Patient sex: M
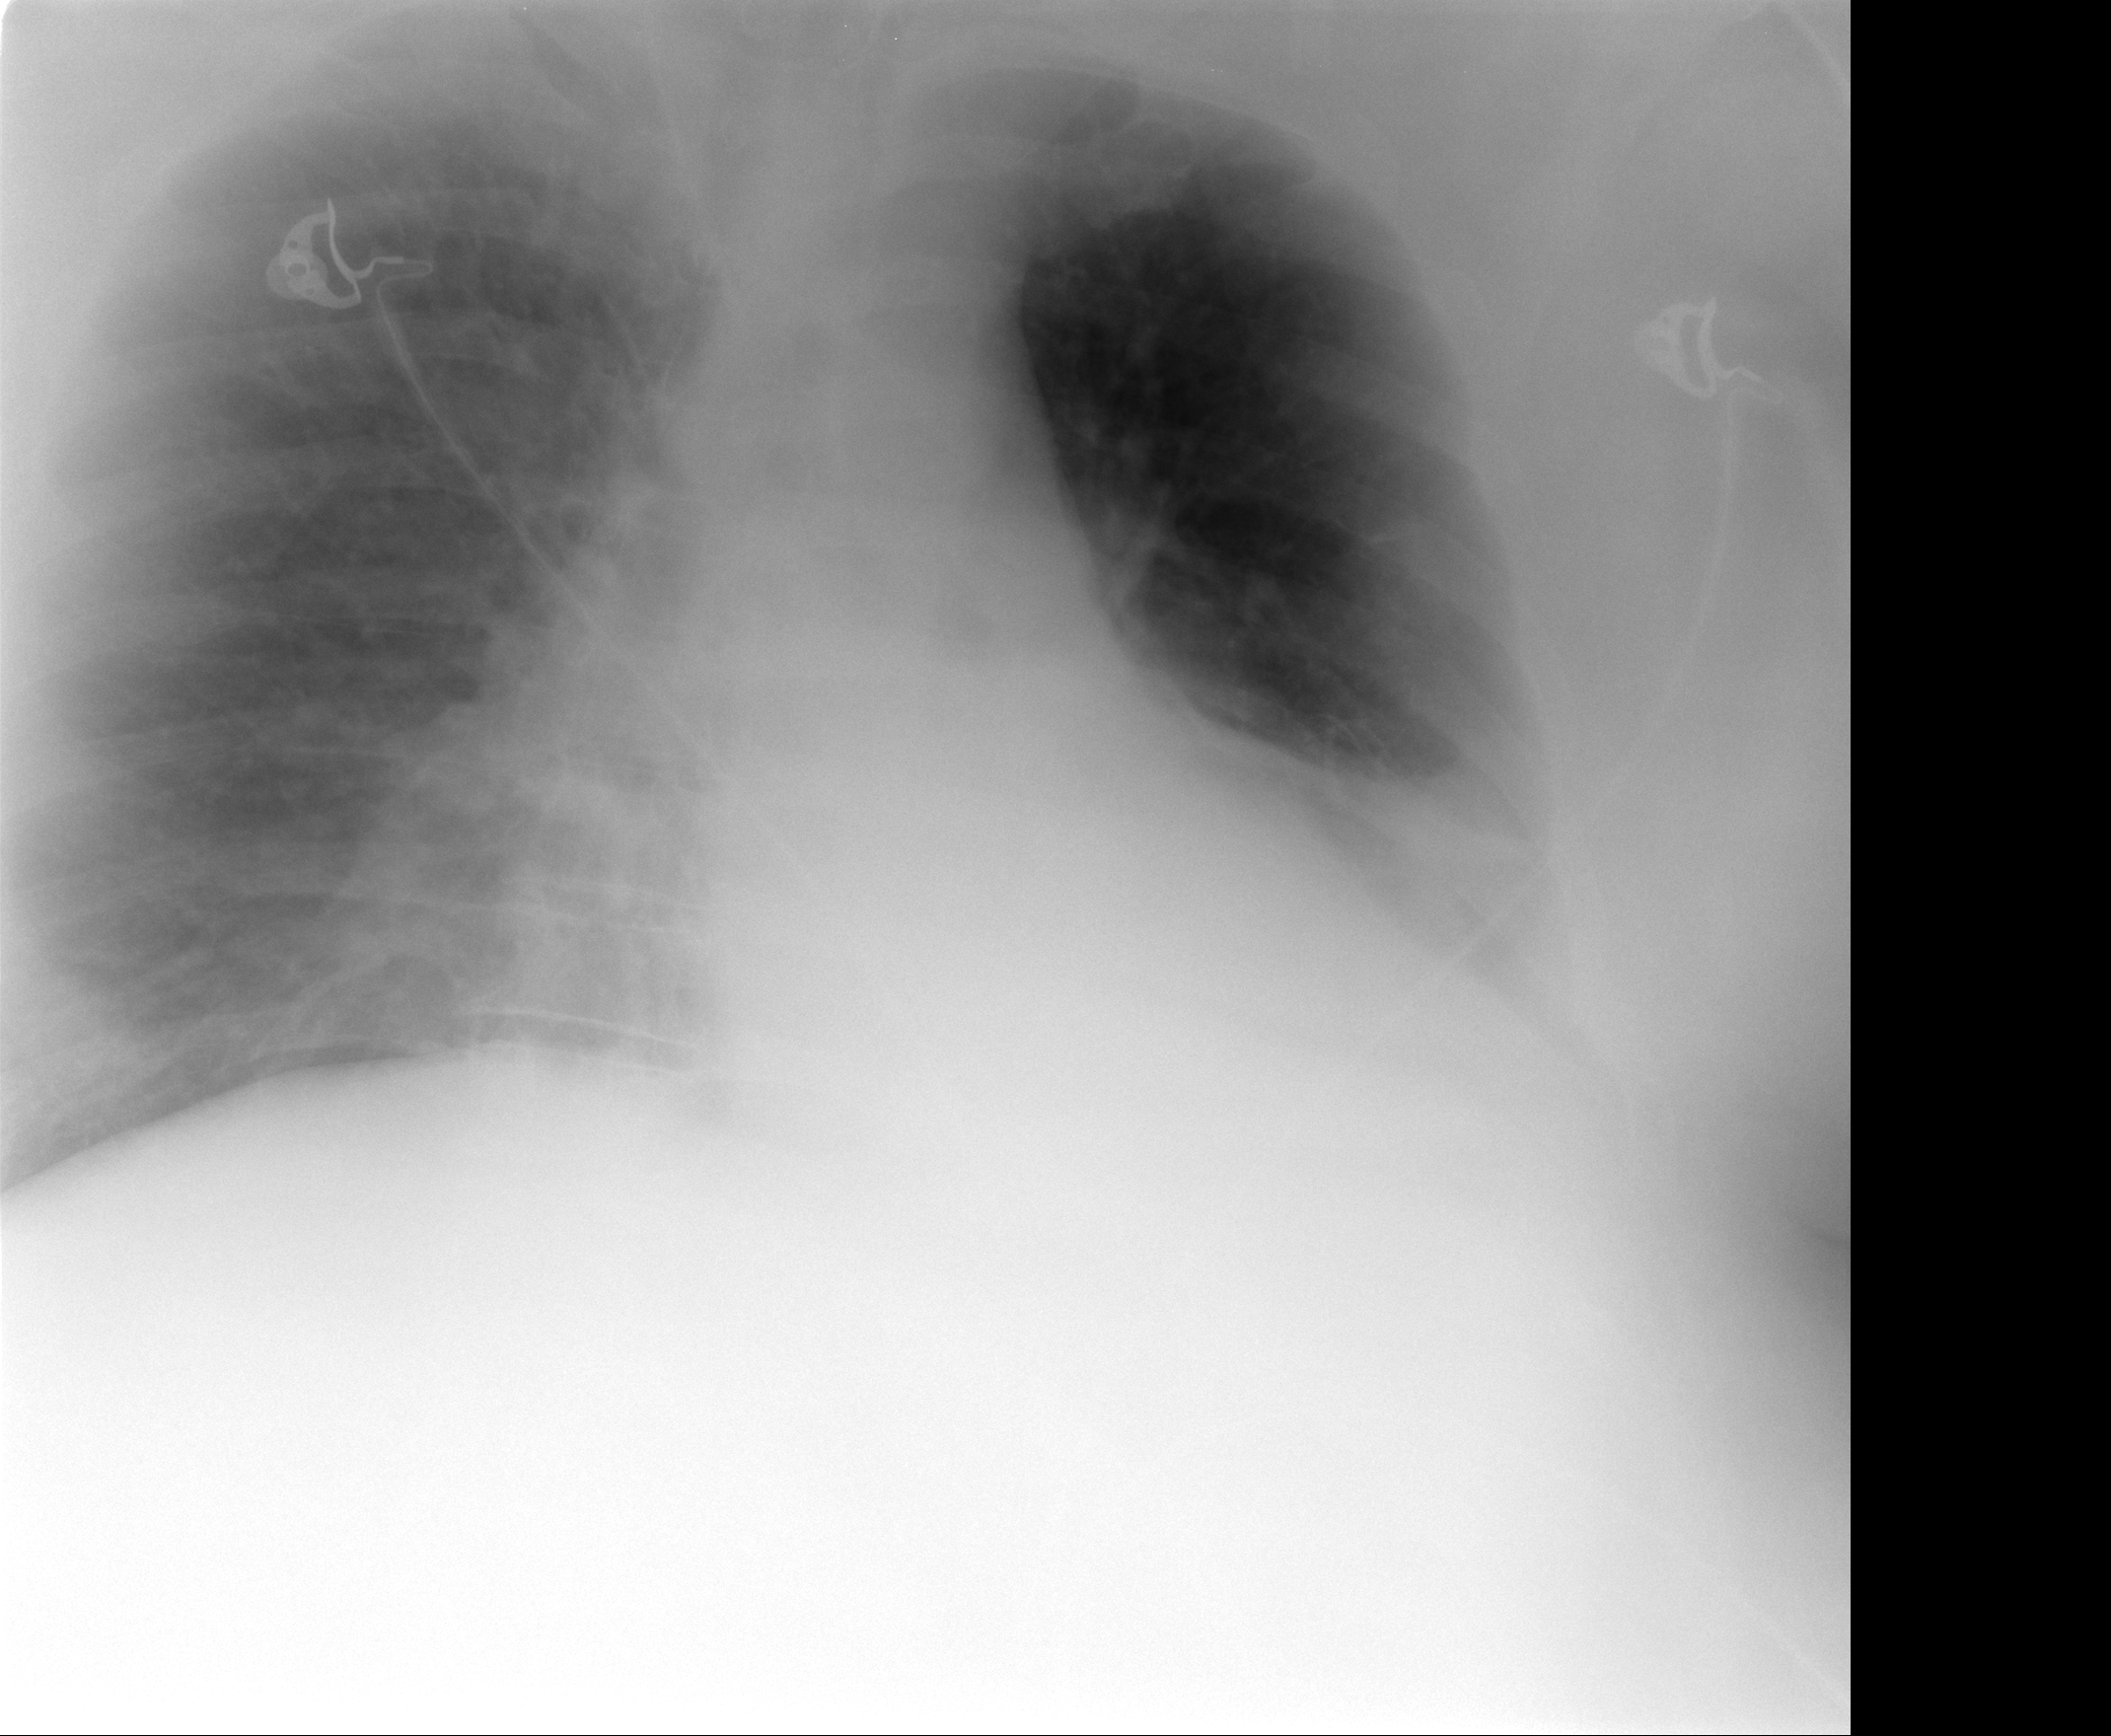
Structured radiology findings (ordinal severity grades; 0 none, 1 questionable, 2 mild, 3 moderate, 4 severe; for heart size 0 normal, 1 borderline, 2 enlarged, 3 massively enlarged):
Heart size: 1
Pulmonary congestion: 2
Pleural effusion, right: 2
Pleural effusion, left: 2
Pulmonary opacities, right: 0
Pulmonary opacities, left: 0
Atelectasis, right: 2
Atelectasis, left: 2